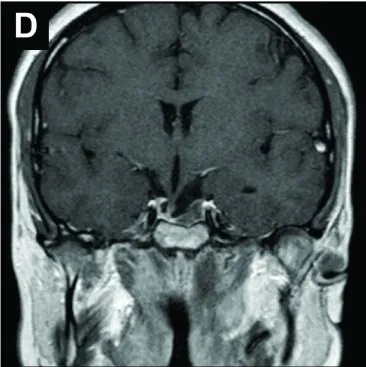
Coronal T1.
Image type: radiology (mri)